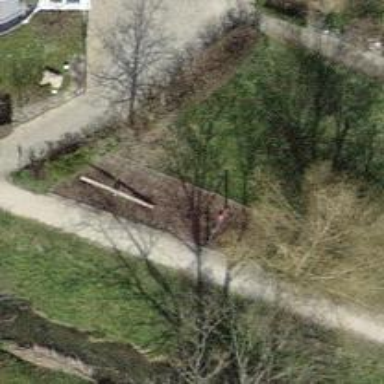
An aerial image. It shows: Playground with swings.